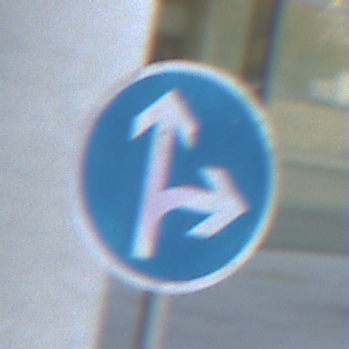
Verkehrszeichen: VorgeschriebeneFahrtrichtungGeradeausOderRechts
Umgebung: Outdoor, Urban
Tageszeit: SunriseSunset
Wetter: PartlyCloudy
Licht: Natural
Jahreszeit: NotSpecified
Kontrast: MediumContrast